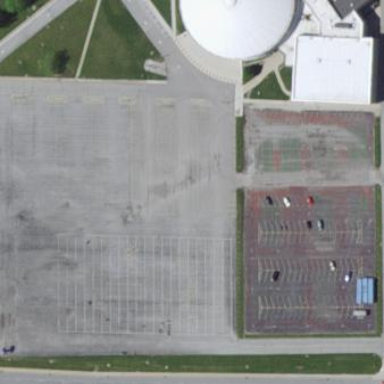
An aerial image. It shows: Parking area.